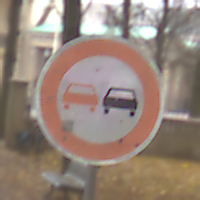
Verkehrszeichen: Ueberholverbot
Umgebung: Outdoor, Nature
Tageszeit: Midday
Wetter: Overcast
Licht: Natural
Jahreszeit: NotSpecified
Kontrast: LowContrast